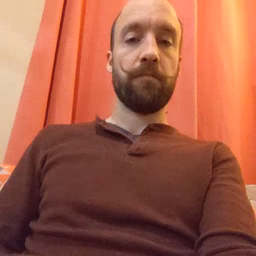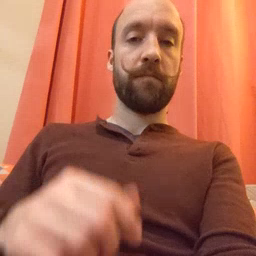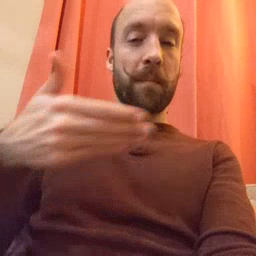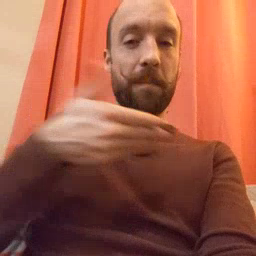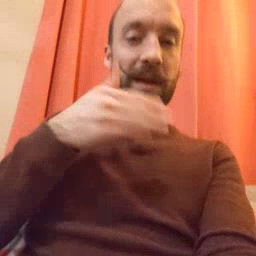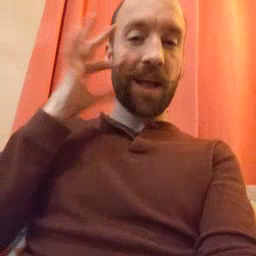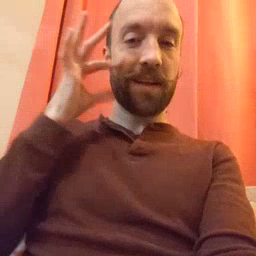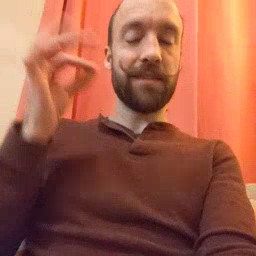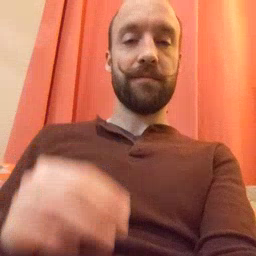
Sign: kitty